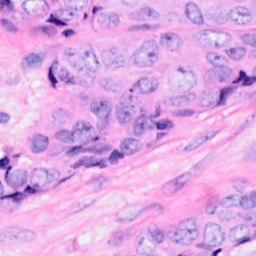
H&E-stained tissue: Breast